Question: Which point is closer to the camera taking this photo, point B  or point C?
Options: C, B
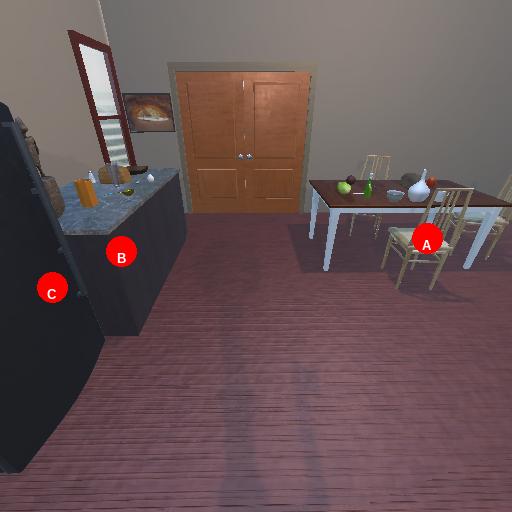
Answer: C